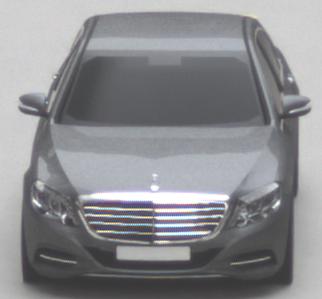
Make: Mercedes-Benz
Model: S 400 HYBRID
Detailed model: S-Class (222) Limousine
Model produced from: 2013/05
Model produced until: 2015/04
Doors: 4
Color: gray
Road condition: dry road
Daytime: midday
Contrast: low contrast